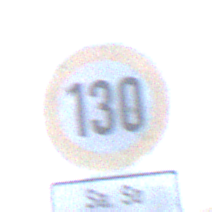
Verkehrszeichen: Geschwindigkeit130
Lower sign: ZeitangabenMitBeschraenkungAufWochentage9
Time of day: SunriseSunset
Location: Outdoor (Nature)
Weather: Clear
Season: NotSpecified
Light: Natural